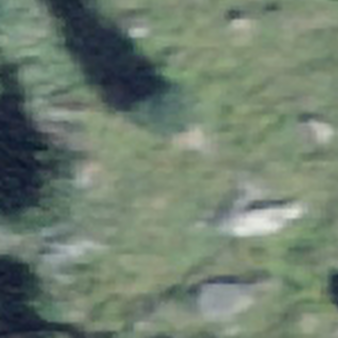
Label: bouldering_area